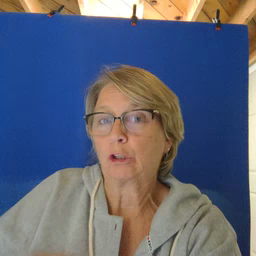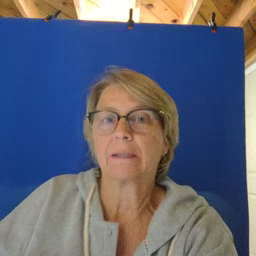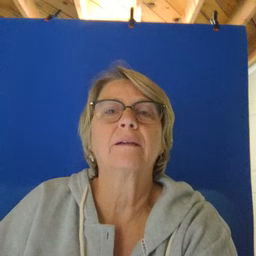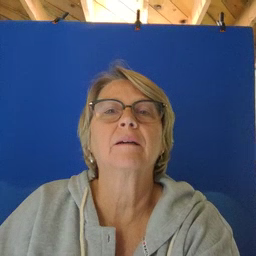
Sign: person